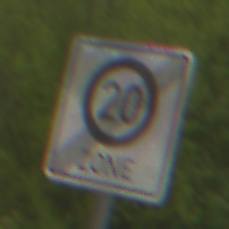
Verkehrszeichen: EndeZone20
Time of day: MorningAfternoon
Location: Outdoor (Nature)
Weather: Overcast
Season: NotSpecified
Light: Natural